Question: When I try to build a maven artifact with Jenkins the build output says the following:

I had already a bunch of successful builds on version 1.0.
I'm using CentOS and Nexus 3 OSS.
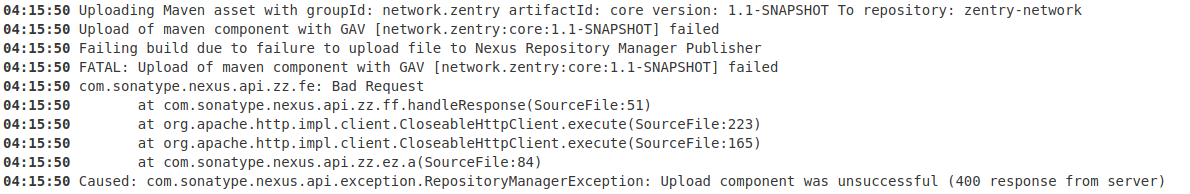
Answer: 400 Bad Request will be returned if you attempt to:
- -
Also check: <URL>